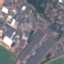
Label: Industrial